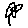
Label: flower